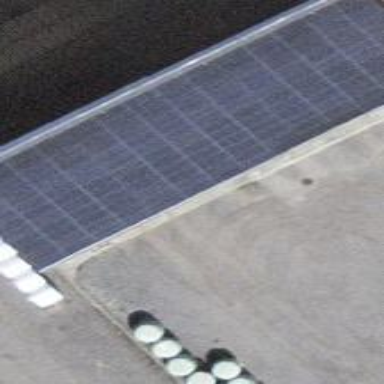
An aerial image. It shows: Solar power generator using photovoltaic method with solar photovoltaic panel types.